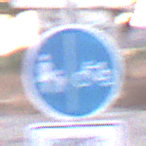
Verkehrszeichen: GetrennterRadUndGehwegRadwegRechts
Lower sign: BesondereFahrzeugeUndTransportgueter6
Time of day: SunriseSunset
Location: Outdoor (Suburban)
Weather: PartlyCloudy
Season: NotSpecified
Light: Natural